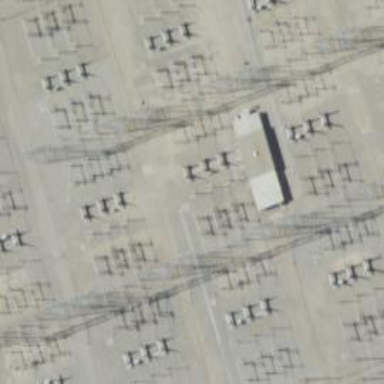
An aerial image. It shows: Switch for power supply.